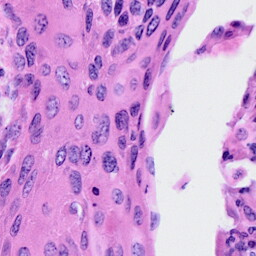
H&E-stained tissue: Cervix